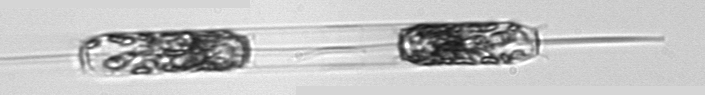
Label: Ditylum_brightwellii